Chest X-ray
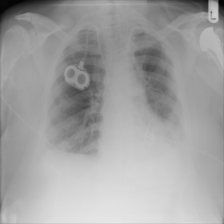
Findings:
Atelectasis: negative
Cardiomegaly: negative
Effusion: positive
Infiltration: negative
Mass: negative
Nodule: negative
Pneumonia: negative
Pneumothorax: negative
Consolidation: negative
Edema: negative
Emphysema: negative
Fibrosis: negative
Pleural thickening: negative
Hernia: negative